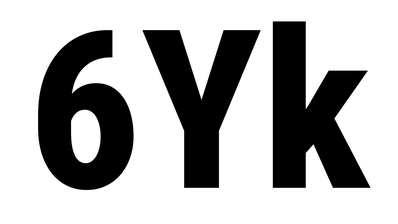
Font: Roboto_Condensed_ExtraBold